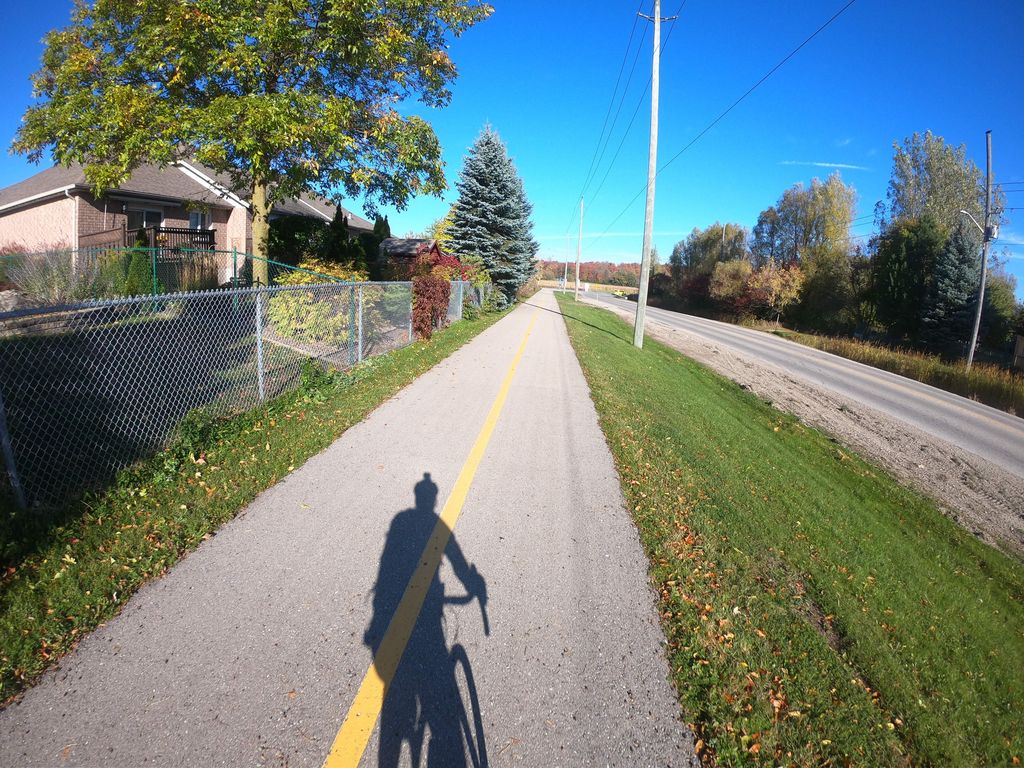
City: kitchener-waterloo